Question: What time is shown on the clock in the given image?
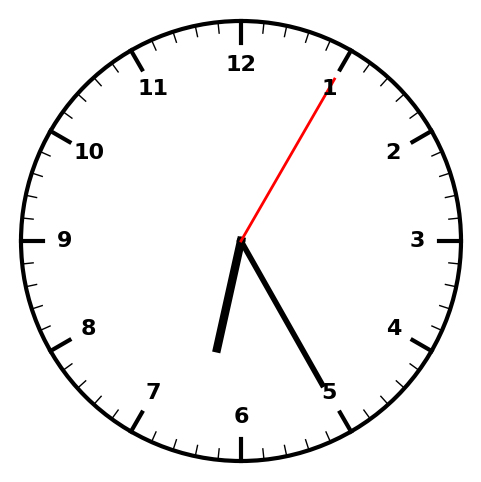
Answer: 06:25:05